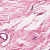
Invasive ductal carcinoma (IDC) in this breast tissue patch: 0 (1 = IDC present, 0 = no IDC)